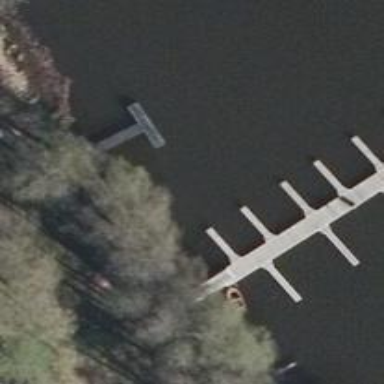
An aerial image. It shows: Man-made pier.